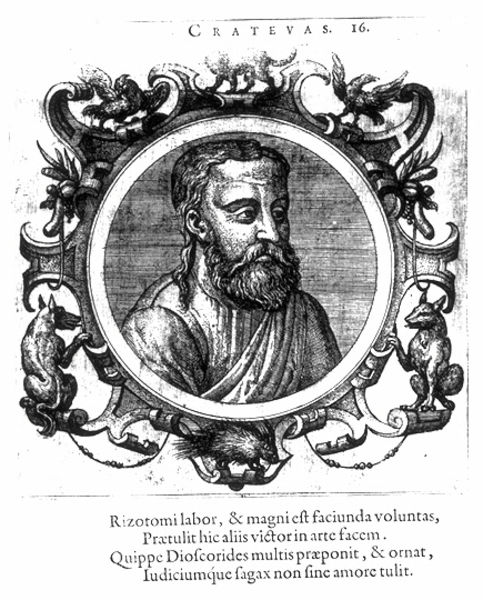
Titel: Bildnis des Cratevas
Institution: (Seriendruck)
Schlagwörter: kopf, mann, vogel, blumen, frankreich, mund, nase, ohr, profil, schwarz, skizze, stirn, weiss, hund, hunde, tier, tiere, tuch, ornament, bart, jacke, augen, falten, gesicht, rahmen, vollbart, bildnis, portrait, porträt, spiegel, vögel, gewand, haare, lange haare, mantel, augenbrauen, brustbild, locken, renaissance, schulter, kreis, rund, ranken, schrift, papier, man, grafik, graphik, ornate, white, black, face, grey, hair, nose, robe, inschrift, büste, ornamente, verzierung, mirror, print, tusche, antike, philosoph, unterschrift, buch, medaillon, druck, schwarzweiss, stich, seite, widmung, illustration, text, beschriftung, stand, strähne, rom, ranke, buchseite, fuchs, voluten, roman, toga, gedicht, ear, eyes, spanish, löwe, drawing, emblem, kupferstich, frame, animals, bird, dog, dogs, etching, sketch, beard, birds, eagle, french, ornat, letter, love, latein, lateinisch, italian, wörter, ears, engraving, crest, füchse, animal, circle, eye, book, clothing, rollwerk, page, round, latin, mustache, moustache, words, finial, igel, stinktier, labor, crateus, cratevas, lodwig, louis xii., stachelschwein, dioscorides, halbprofil, bear, wolf, hedgehog, cartouche, language, foreign, porcupine, eagles, three-quarter view, wolves, copperplate, swags, male portrait, 16, three-quarter portrait, fabelwesen, rizoms, folders, quippe, rizotomi, egle